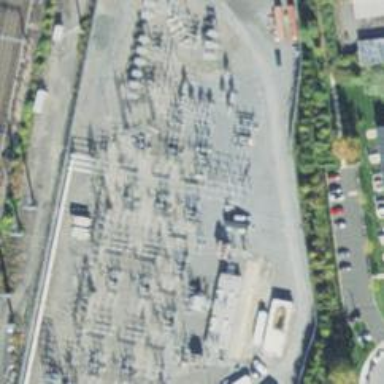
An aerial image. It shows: Switch used for power control.